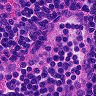
Metastatic tissue present: no